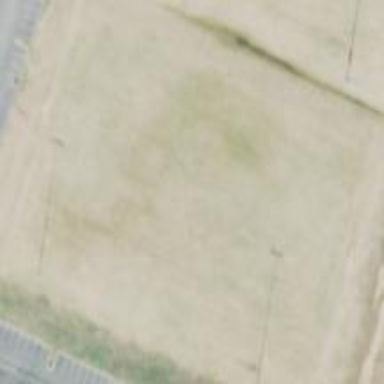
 providing space for leisure sports activities."